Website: crate-barrel
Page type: account-selection
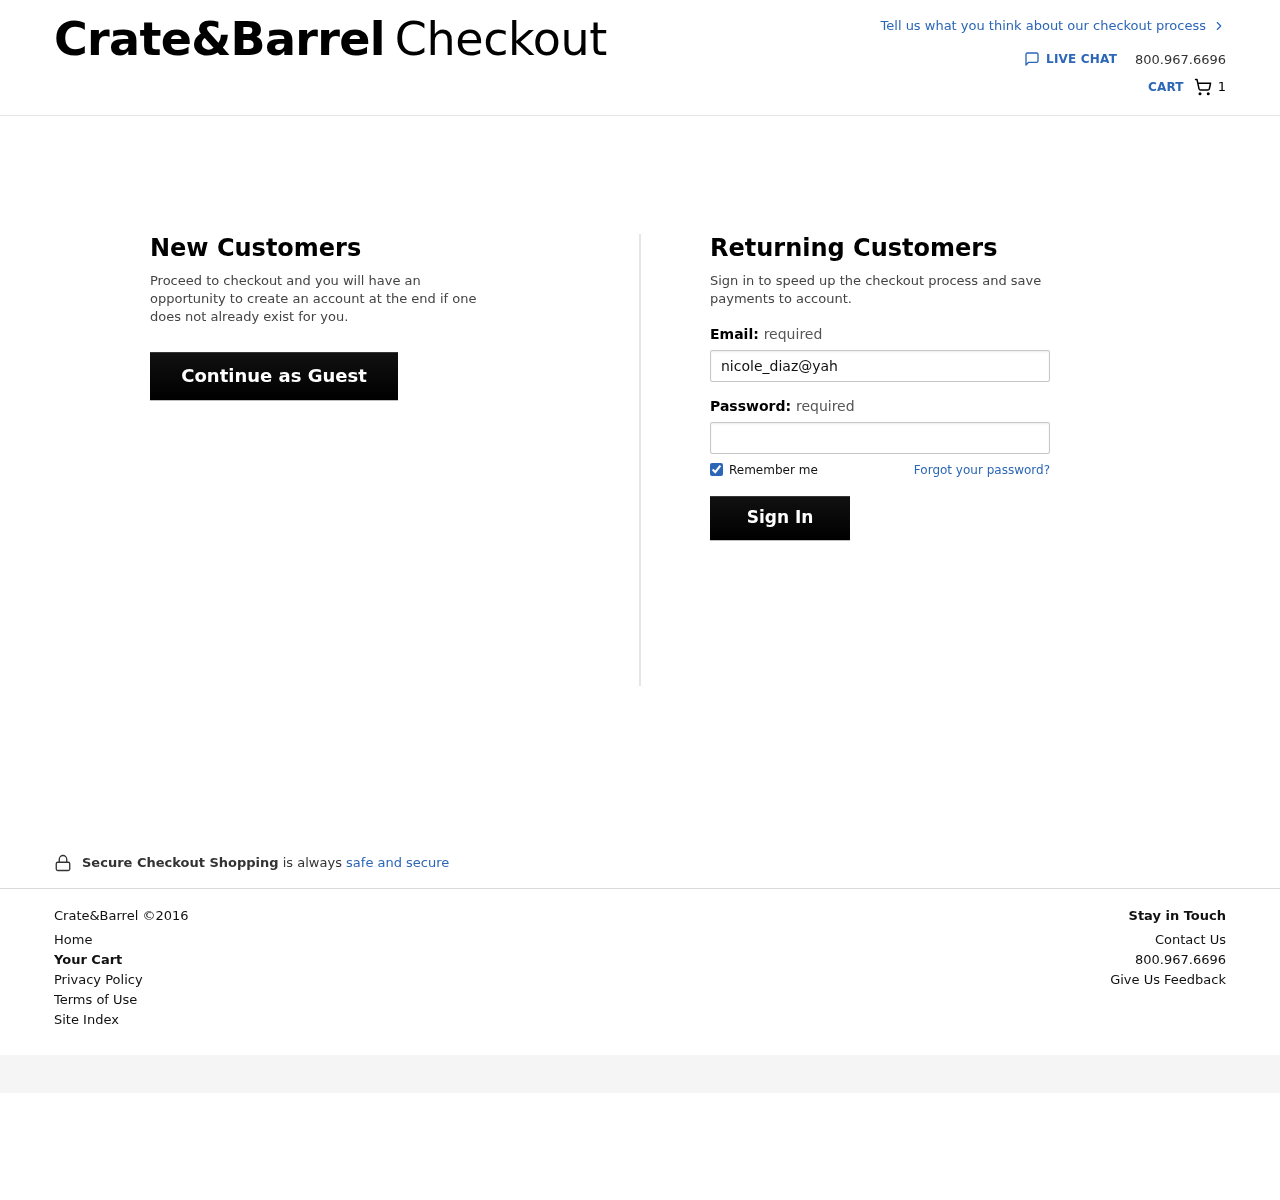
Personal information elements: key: PII_EMAIL
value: nicole_diaz@yahoo.com
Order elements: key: ORDER_NUM_ITEMS
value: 1